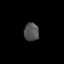
Tissue: skin
Cell type: Others
Senescence score: 0.7196
Nuclear area (px): 264
Mean DAPI intensity: 80.973